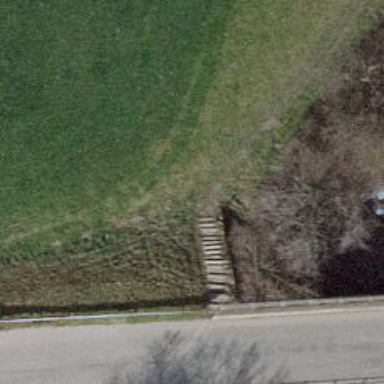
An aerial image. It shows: Set of steps on the road.